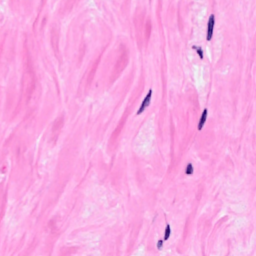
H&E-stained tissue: Breast